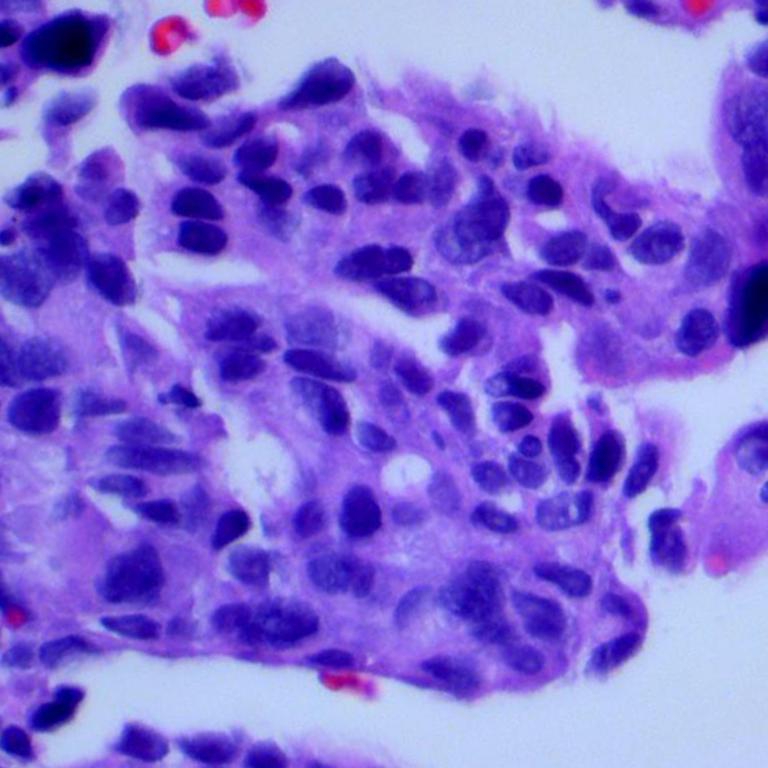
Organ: lung
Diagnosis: adenocarcinomas